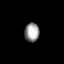
Tissue: lung
Cell type: Others
Senescence score: 0.243
Nuclear area (px): 272
Mean DAPI intensity: 153.419